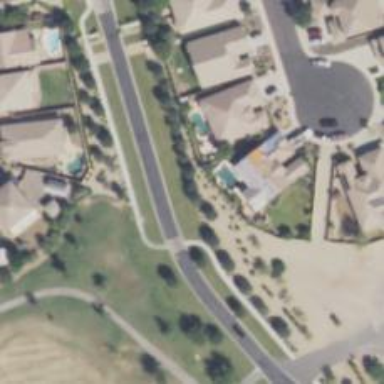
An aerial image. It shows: Residential road with asphalt surface.